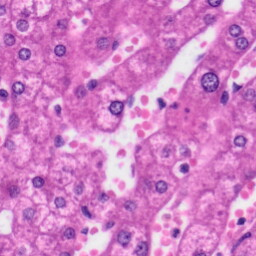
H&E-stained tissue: Liver